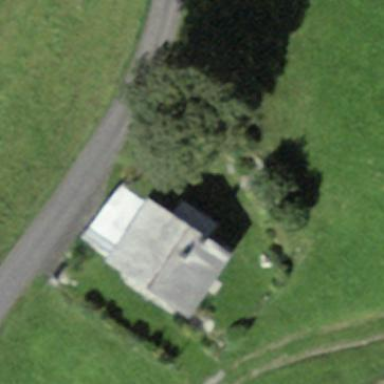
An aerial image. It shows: Detached building.